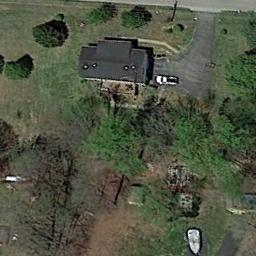
Label: residential